Question: I tired this
'''
respondentSanctionSubquery = respondentSanctionSubquery.Select(x => x.Respondent.Incident.Id);
'''
but i got this exception :

i have 3 entities not 2 entities :
'''
class Respondent
{
public IncidentObj{get;set;}
}
class Incident
{
public int Id{get;set;}
}
class RespondentSanction
{
public Respondent RespondentObj{get;set;}
}
'''
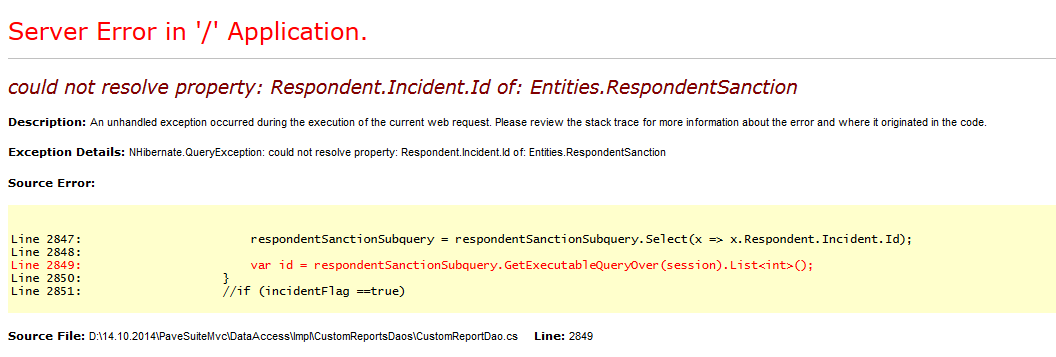
Answer: you should do join between the entities using Join alias
'''
respondentSanctionSubquery =
respondentSanctionSubquery
.JoinAlias(x => x.RespondentObj)
.JoinAlias(resp => resp.IncidentObj)
.Select(inc => inc.Id);
'''
for more information please check this URL :<URL>